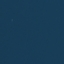
Land use / land cover: SeaLake